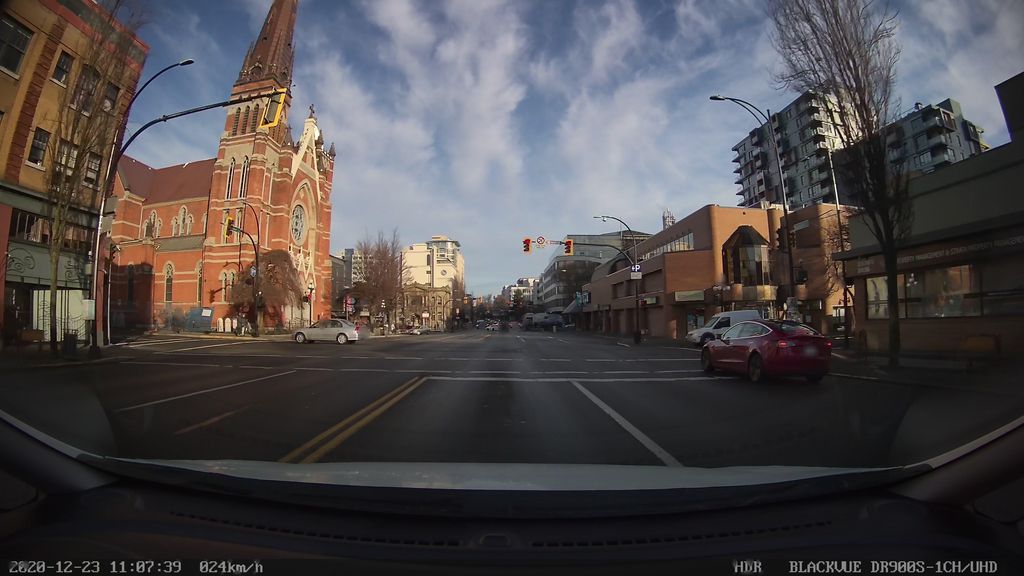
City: victoria